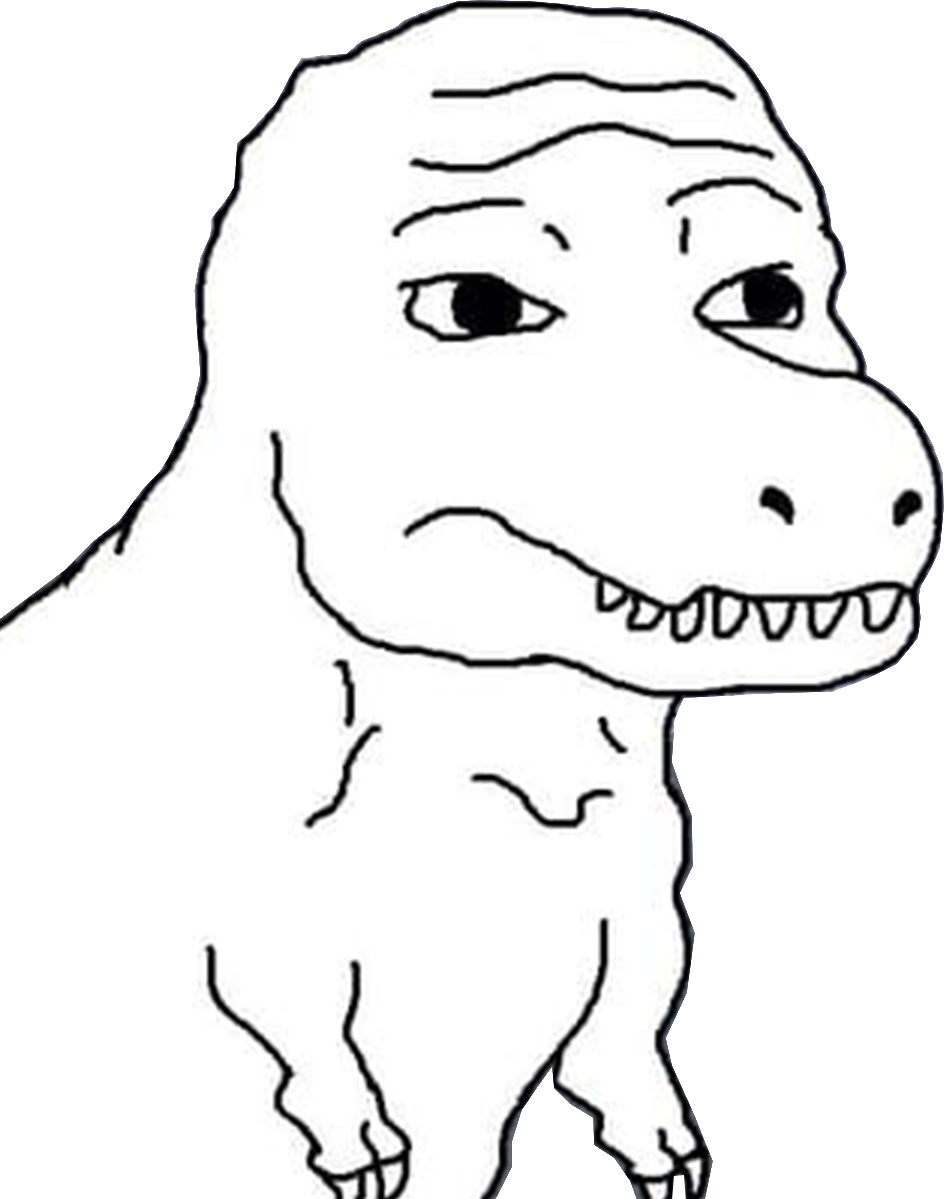
Label: 5_Animal